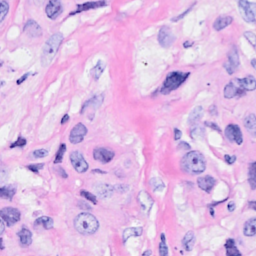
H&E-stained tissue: Breast